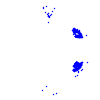
Particle: electron